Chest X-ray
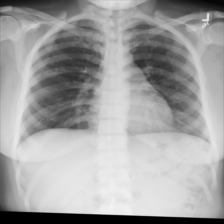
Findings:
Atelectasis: negative
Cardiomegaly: negative
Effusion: negative
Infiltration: negative
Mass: negative
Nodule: negative
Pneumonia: negative
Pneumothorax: negative
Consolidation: negative
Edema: negative
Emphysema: negative
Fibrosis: negative
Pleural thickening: negative
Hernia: negative